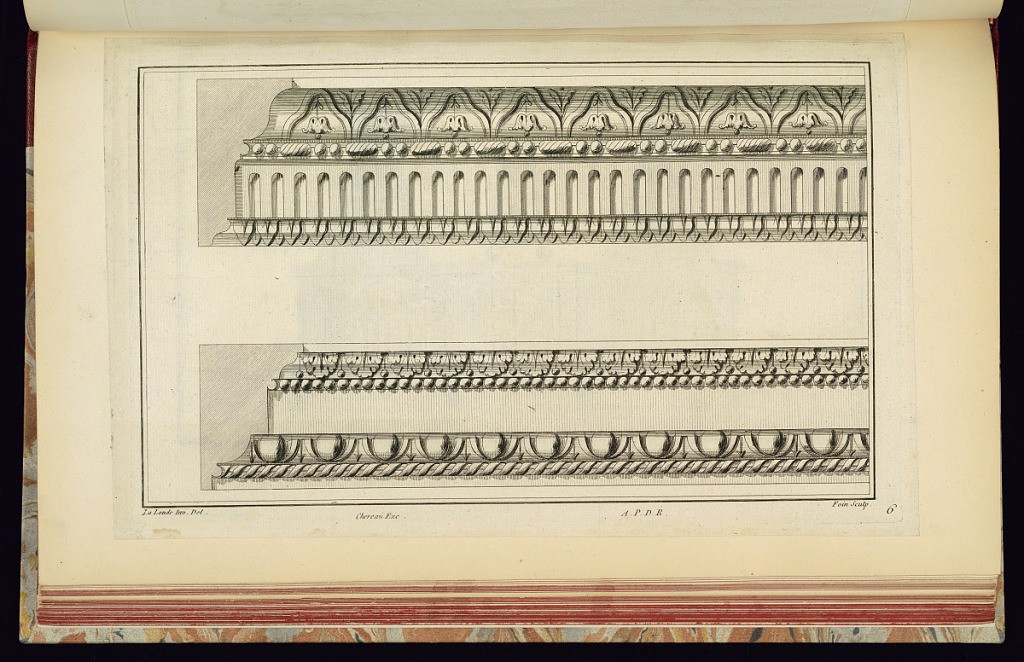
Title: Cornice Designs
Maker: Richard de Lalonde, French, active 1780–96
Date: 1775-1788
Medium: Etching on off-white laid paper
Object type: Print
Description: Two cornice designs, one above the other. The top cornice is decorated with piastre, bead and bar, fluting, and lamb tongue ornamentation. The profile is indicated at left. The bottom cornice design is decorated with acanthus leaf, bead course, egg and dart, and ribbon twist with dowel ornamentation. The profile is indicated at left. The plate is signed and numbered but does not indicate an album letter.